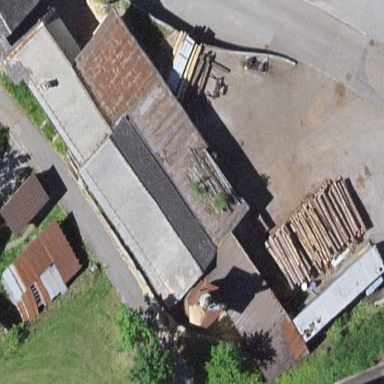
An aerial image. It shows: Building used as sawmill.